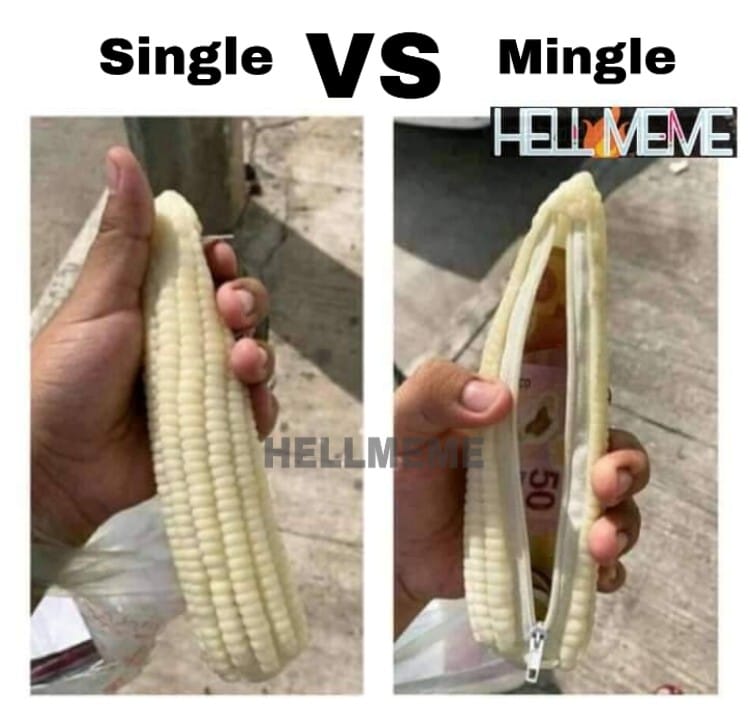
Caption: Single VS   Mingle
Label: hate